Question: I'm trying to make a function, which would return a RelativeLayout, with an ImageView and a TextView in the center.
'''
public RelativeLayout makeKey(String letter, int alfa)
{
final RelativeLayout RelBtn = new RelativeLayout(this);
RelBtn.setGravity(Gravity.CENTER);
RelBtn.setLayoutParams(new LayoutParams( LayoutParams.WRAP_CONTENT, LayoutParams.WRAP_CONTENT ));
final ImageView ivBg = new ImageView(this);
ivBg.setImageBitmap(bmBtnBg);
ivBg.setPadding(5, 5, 5, 5);
RelBtn.addView(ivBg);
TextView tvLetterSHD = new TextView(this);
tvLetterSHD.setTextSize(22);
tvLetterSHD.setTypeface(null, Typeface.BOLD);
tvLetterSHD.setTextColor(0xFF000000);
tvLetterSHD.setText(letter);
tvLetterSHD.setPadding(0, 3, 0, 0);
RelBtn.addView(tvLetterSHD);
TextView tvLetter = new TextView(this);
tvLetter.setTextSize(22);
tvLetter.setTypeface(null, Typeface.BOLD);
tvLetter.setTextColor(0xFFFFFFFF);
tvLetter.setText(letter);
RelBtn.addView(tvLetter);
return RelBtn;
}
'''
Yet I'm getting something like this, as you can see, the TextView is off center.
Any ideas what might be wrong? Thanks! :)

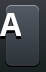
Answer: U can set LayoutParams 'android:layout_centerInParent' for child particles:
'''
RelativeLayout lpCenter = new RelativeLayout.LayoutParams(w, h);
lpCenter.addRule(RelativeLayout.CENTER_IN_PARENT);
tvLetter.setLayoutParams(lpCenter);
'''